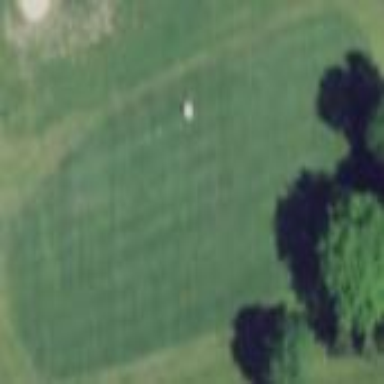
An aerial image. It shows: Grassy area designated as golf fairway.